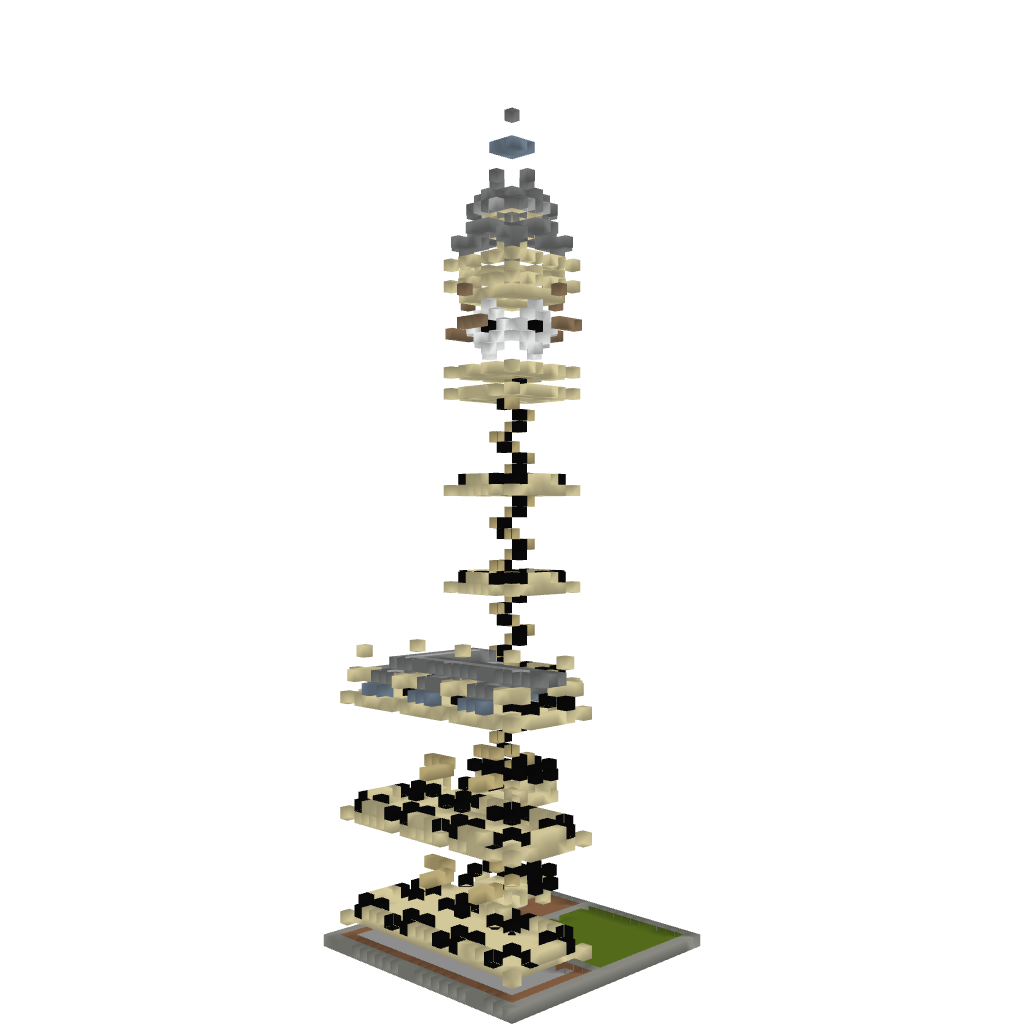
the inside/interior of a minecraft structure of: Big Ben